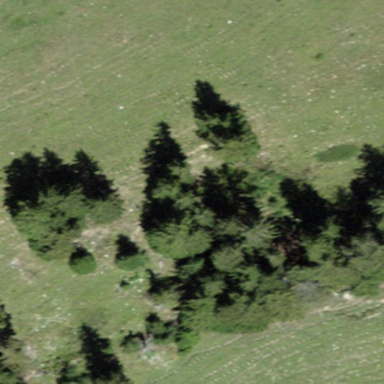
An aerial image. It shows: Forest area.